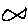
Label: fish